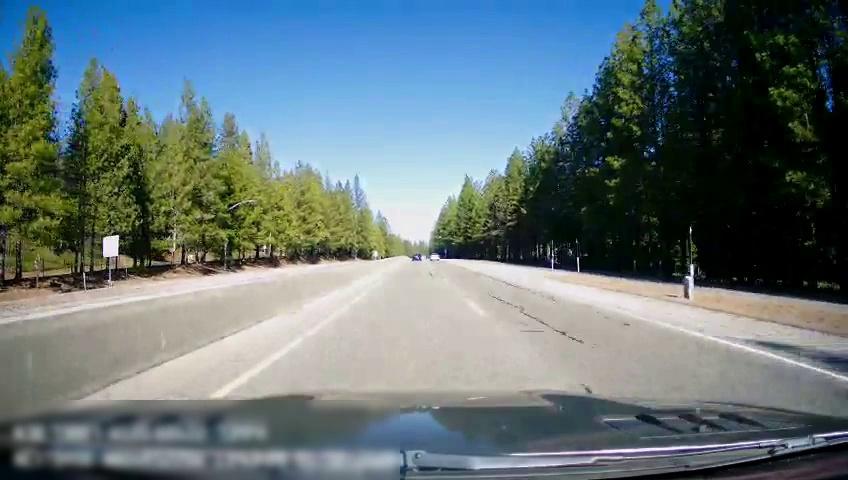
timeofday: Day
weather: Sunny
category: Drivable Space
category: Drivable Space
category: Vehicles | Car
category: Vehicles | Car
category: Lanes | Alternate Lane
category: Lanes | Current Lane
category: Lanes | Alternate Lane